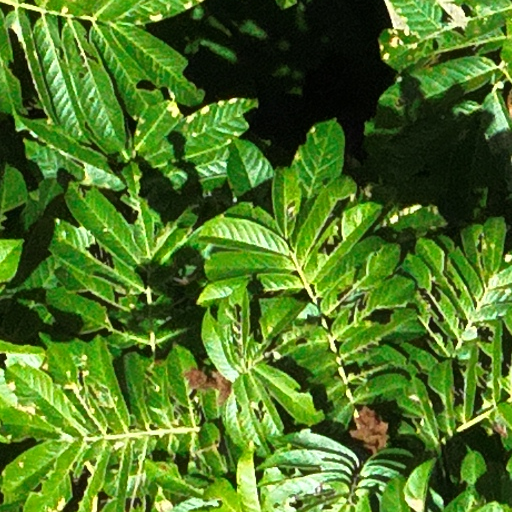
Species: Tachigali panamensis
GBIF accepted scientific name: Tachigali panamensis
Crown area (m\u00b2): 96.918